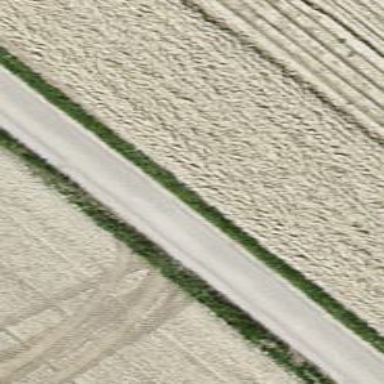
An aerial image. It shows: Well-maintained track road with grade 1 tracktype.